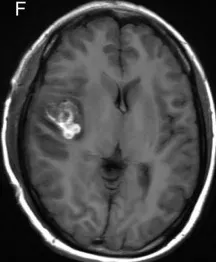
MRI. Showed tumor gross total resection.
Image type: radiology (mri)